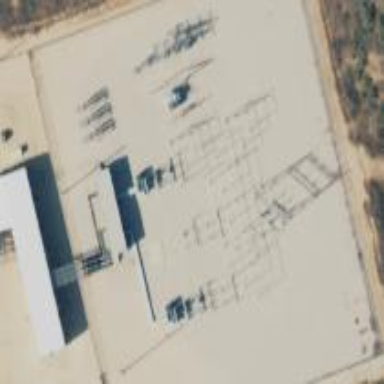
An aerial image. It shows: Industrial power substation surrounded by fence.